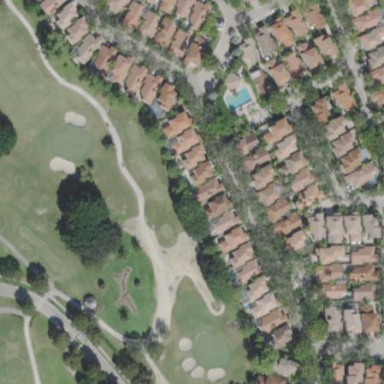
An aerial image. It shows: Sandy area is golf bunker.